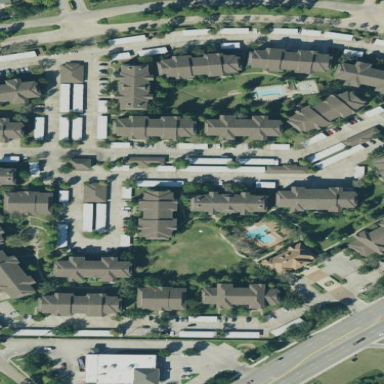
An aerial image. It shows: Residential area with apartments.